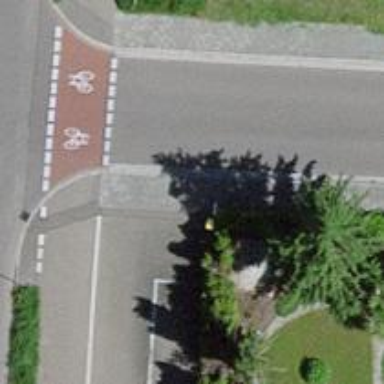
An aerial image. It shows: Post box is visible.